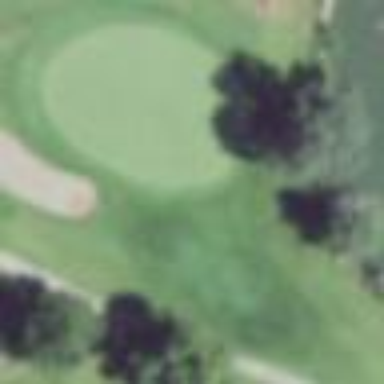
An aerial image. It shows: Golf fairway surrounded by grass.